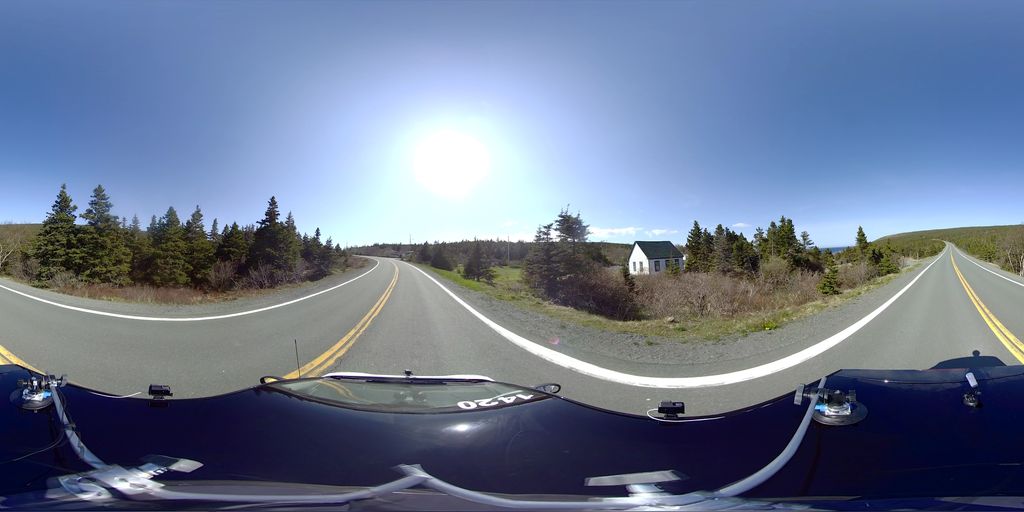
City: st_johns